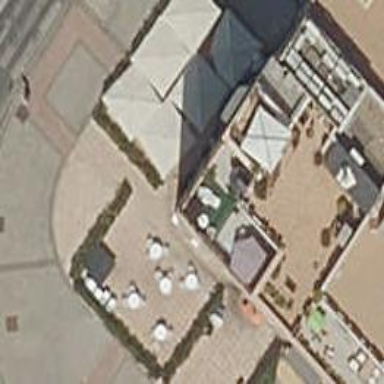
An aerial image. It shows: Restaurant.